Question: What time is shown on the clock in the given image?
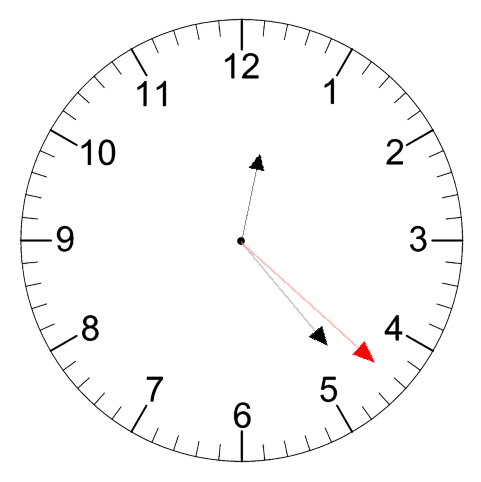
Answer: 12:23:22